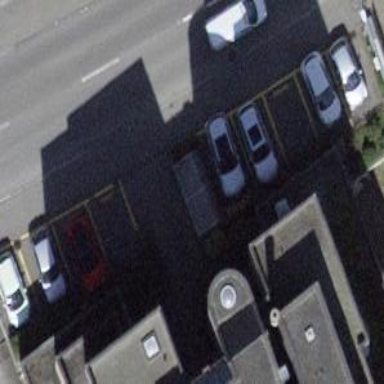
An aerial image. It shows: Bicycle parking facility.